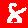
Digit: 8